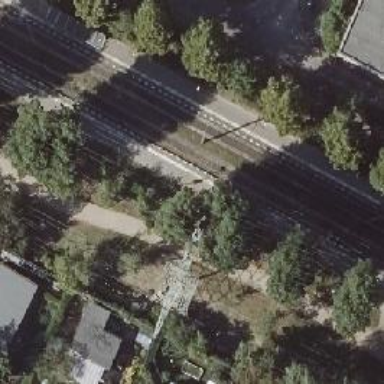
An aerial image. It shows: Tram stop.